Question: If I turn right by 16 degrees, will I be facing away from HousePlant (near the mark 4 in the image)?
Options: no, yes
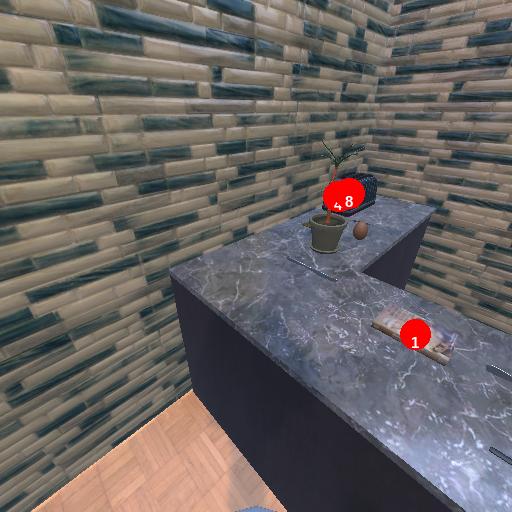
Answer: no